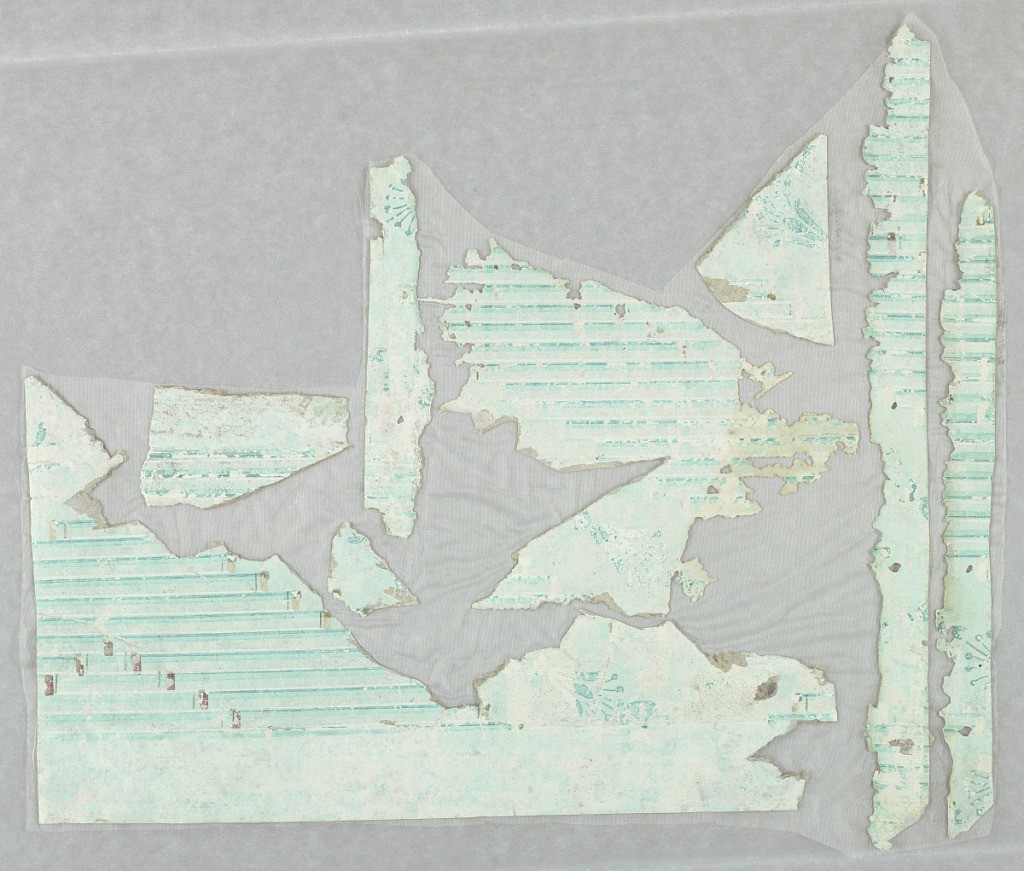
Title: Sidewall
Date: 18th–early 19th century
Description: Fragment of wallpaper, all-over pattern of green thin horizontal stripes with green stylized sprays, red-brown patterns of small rectangles (and flowers?)